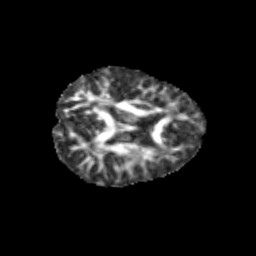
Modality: FA
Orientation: axial
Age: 11
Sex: female
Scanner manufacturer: siemens
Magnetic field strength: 3 T
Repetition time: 3.8 s
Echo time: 0.07 s